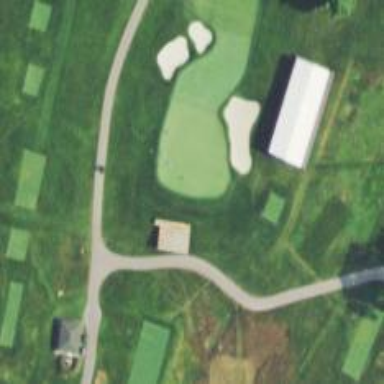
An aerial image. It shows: Golf hole.